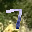
Label: 7